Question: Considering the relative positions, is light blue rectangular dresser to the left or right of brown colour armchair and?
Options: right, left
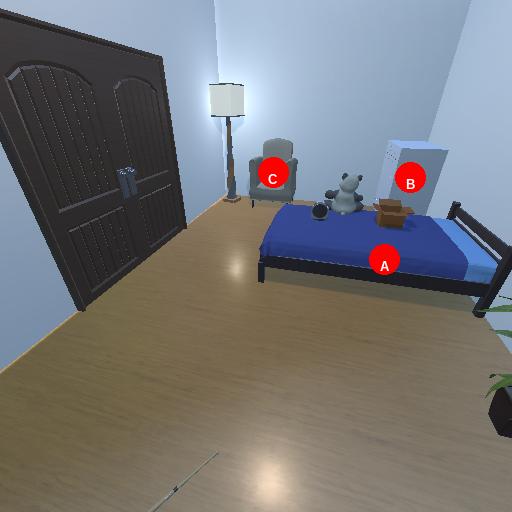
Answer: right